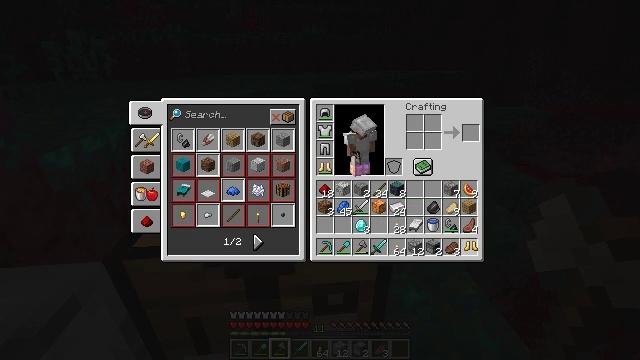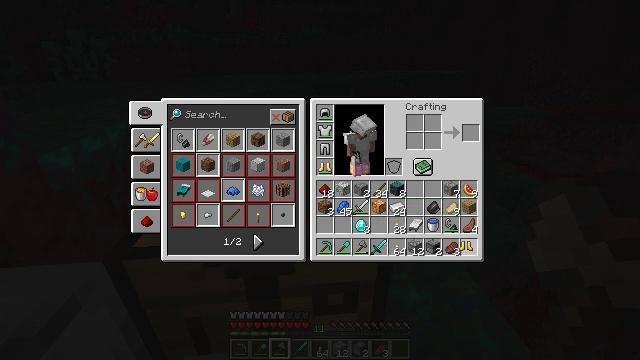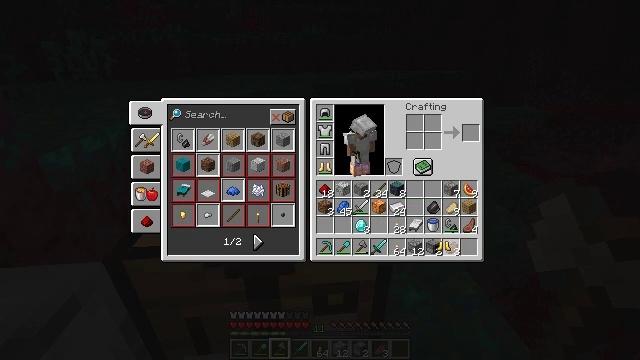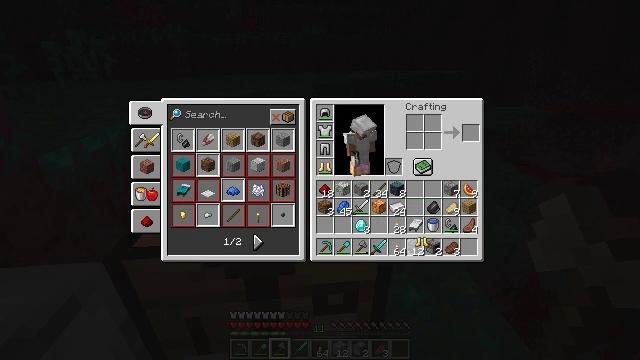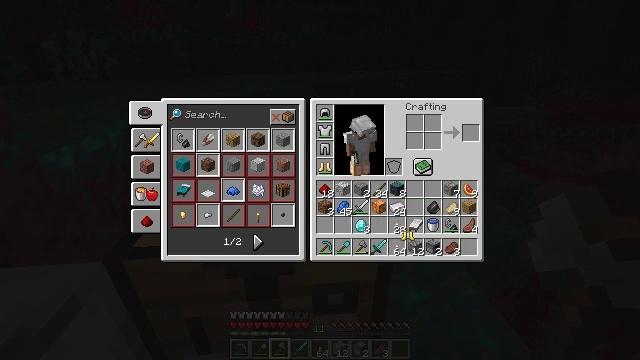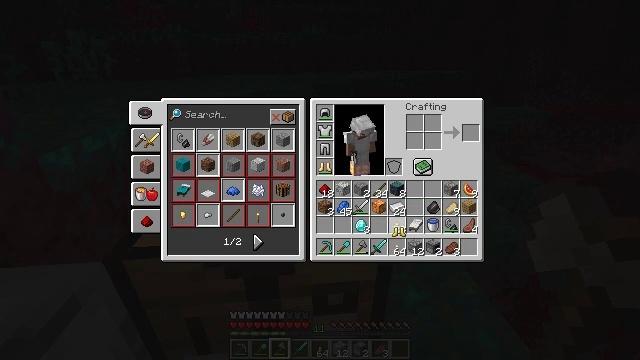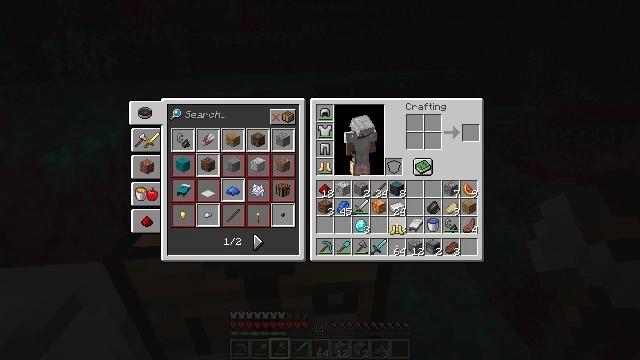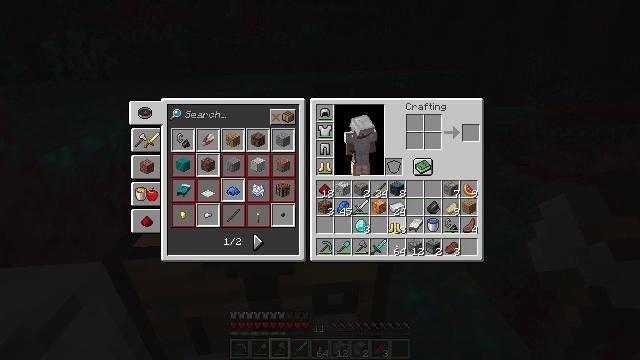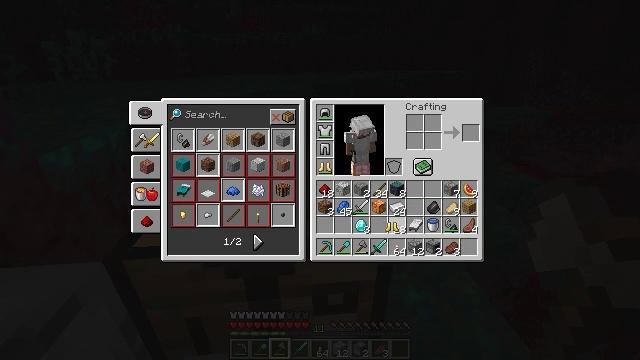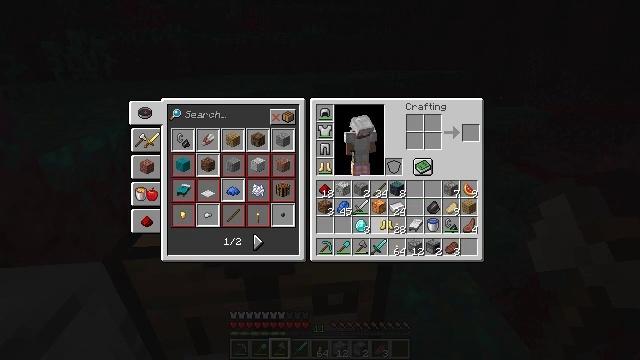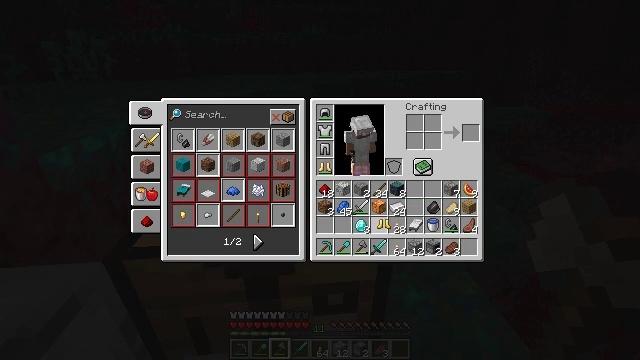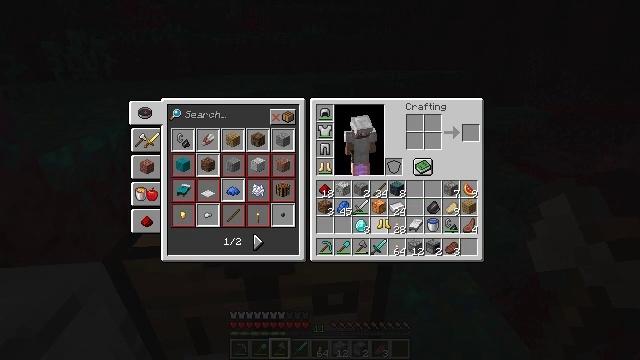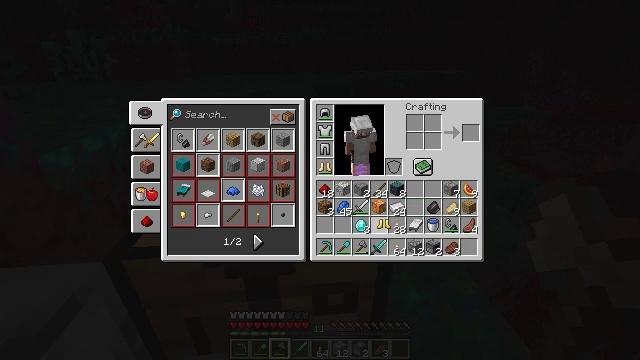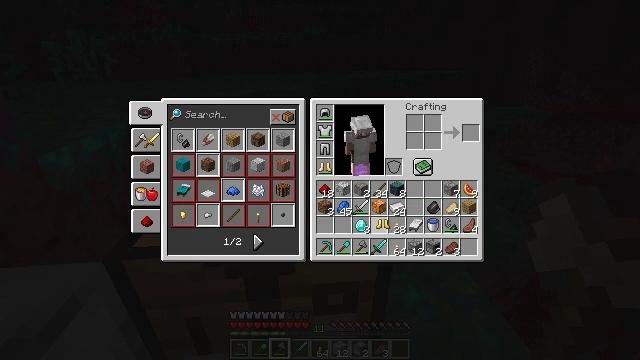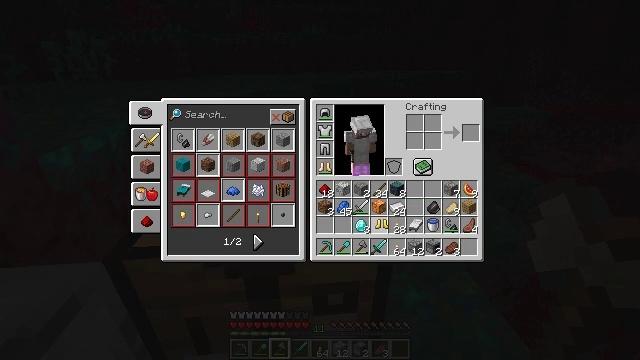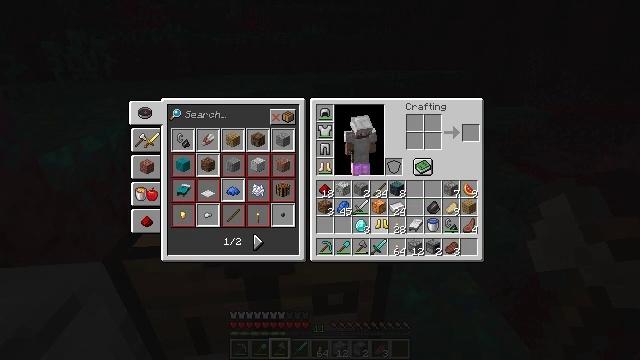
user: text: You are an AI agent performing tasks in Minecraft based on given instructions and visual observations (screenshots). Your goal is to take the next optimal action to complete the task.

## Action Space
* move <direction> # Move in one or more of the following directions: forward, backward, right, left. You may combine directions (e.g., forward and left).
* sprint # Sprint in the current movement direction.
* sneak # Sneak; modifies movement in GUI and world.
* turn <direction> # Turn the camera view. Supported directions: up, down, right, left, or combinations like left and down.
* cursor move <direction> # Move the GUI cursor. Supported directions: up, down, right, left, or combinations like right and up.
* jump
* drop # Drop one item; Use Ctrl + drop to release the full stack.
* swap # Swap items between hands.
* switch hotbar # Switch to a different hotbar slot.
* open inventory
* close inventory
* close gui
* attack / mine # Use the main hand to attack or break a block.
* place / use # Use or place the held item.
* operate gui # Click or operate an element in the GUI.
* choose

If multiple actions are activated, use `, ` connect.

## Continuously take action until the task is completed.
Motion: motion action
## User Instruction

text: Drop an iron sword.
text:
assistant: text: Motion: no_op
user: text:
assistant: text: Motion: cursor move left
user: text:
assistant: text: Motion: cursor move left
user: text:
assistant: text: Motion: cursor move left
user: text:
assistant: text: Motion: cursor move left
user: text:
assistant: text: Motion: no_op
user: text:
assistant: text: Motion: no_op
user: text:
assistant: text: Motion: no_op
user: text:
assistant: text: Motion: no_op
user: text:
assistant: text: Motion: no_op
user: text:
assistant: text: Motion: no_op
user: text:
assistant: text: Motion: no_op
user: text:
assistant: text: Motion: no_op
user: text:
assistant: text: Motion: no_op
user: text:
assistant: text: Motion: no_op
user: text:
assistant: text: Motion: operate gui
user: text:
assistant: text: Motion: operate gui
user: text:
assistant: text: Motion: operate gui
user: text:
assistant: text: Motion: no_op
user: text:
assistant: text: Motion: no_op
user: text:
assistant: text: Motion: no_op
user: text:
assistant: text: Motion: cursor move up
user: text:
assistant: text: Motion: cursor move left and up
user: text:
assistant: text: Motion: cursor move up
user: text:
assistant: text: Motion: no_op
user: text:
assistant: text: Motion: no_op
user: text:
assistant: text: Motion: no_op
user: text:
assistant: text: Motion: no_op
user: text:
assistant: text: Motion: no_op
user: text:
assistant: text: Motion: no_op